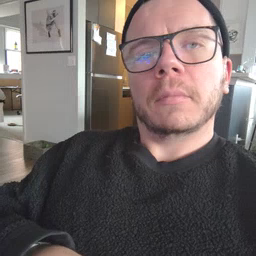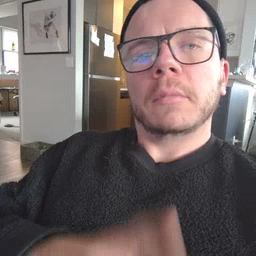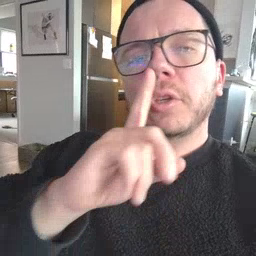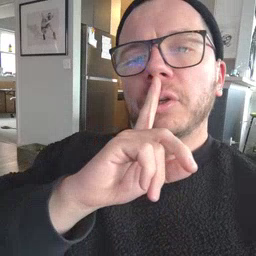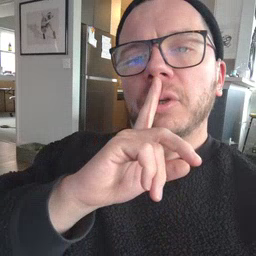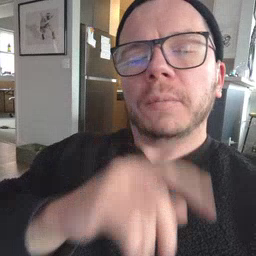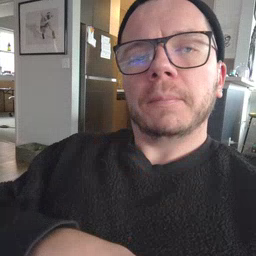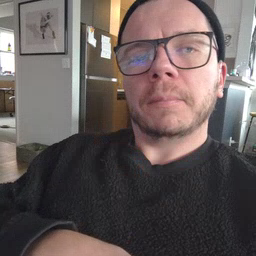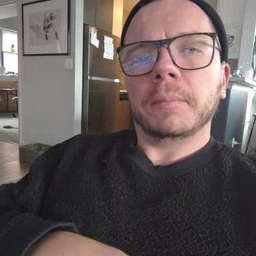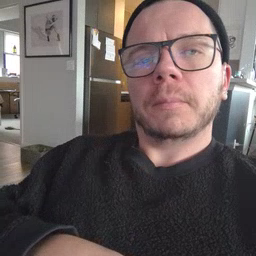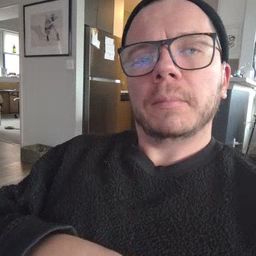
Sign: shhh